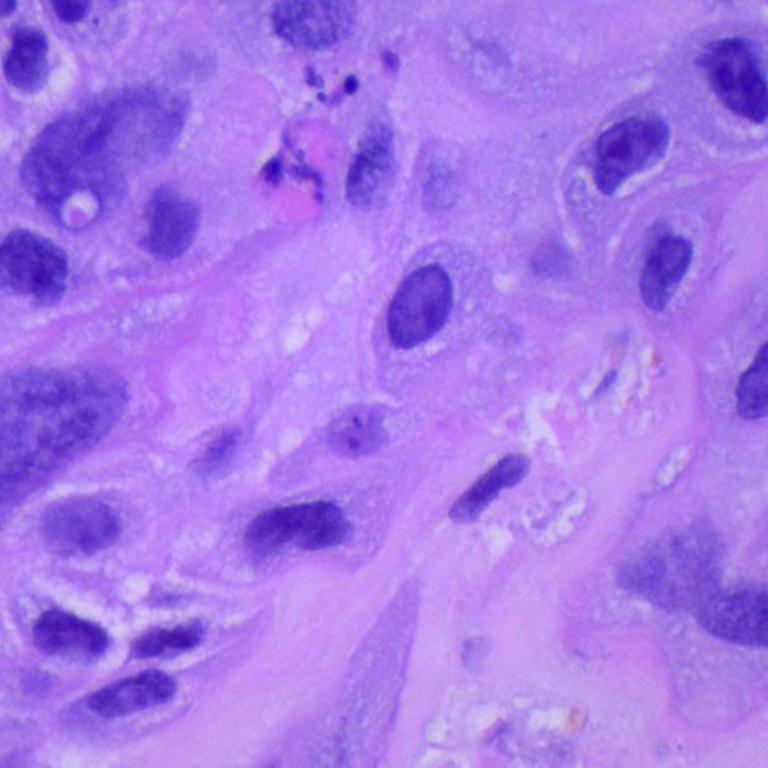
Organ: lung
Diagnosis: squamous carcinomas